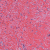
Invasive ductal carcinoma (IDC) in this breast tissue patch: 0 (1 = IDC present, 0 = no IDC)